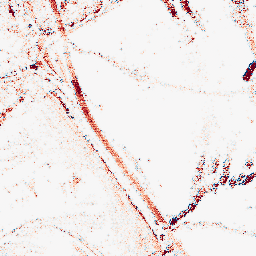
Category: morphological
Decomposition family: morphological_rect
Decomposition parameters: operation: opening
width: 10
height: 3
Upsampling method: regularized
Upsampling parameters: scale: 2
lambda_reg: 0.1
Upsampling scale: 2